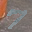
Label: 7